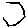
Label: hexagon